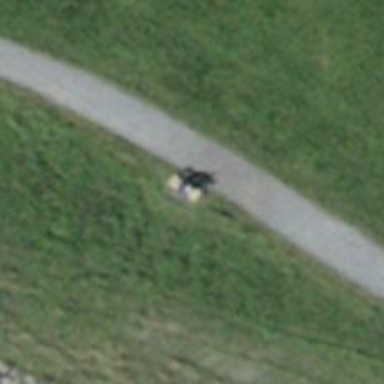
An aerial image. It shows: Bench.